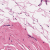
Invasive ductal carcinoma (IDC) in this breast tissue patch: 0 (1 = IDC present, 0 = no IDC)